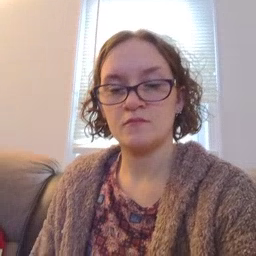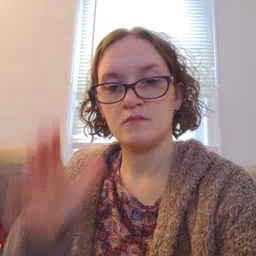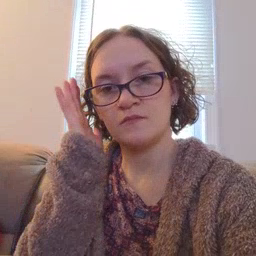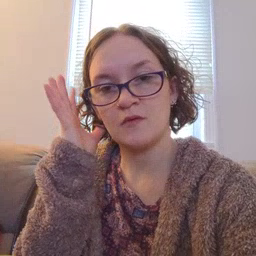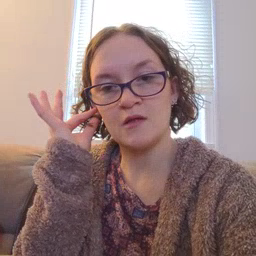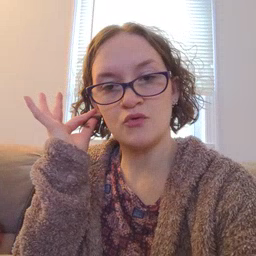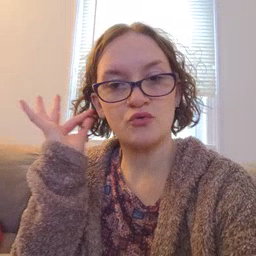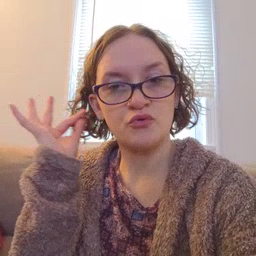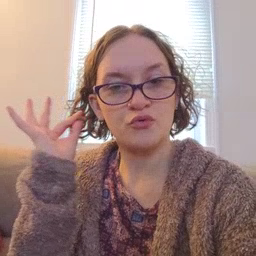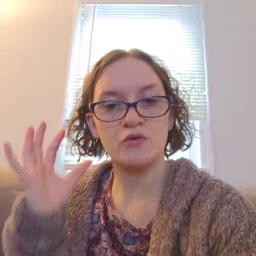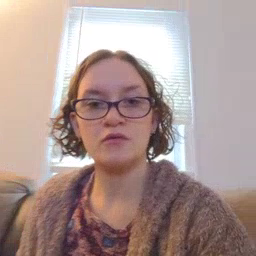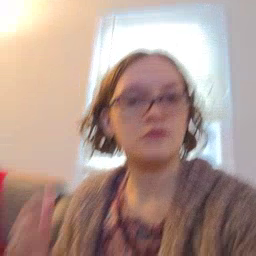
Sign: hair